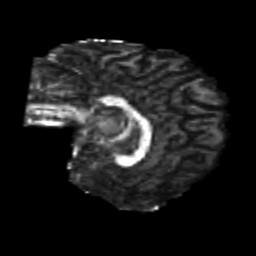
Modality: FA
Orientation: sagittal
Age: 22
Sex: female
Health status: healthy
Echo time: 0.074 s